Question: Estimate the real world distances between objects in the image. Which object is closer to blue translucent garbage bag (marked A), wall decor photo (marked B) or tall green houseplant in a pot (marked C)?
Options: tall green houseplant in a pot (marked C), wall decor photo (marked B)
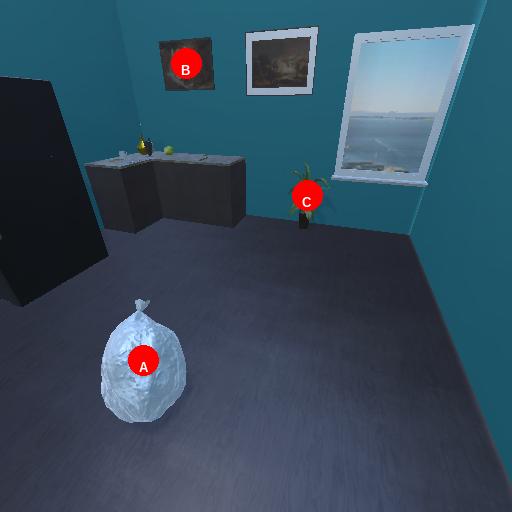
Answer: tall green houseplant in a pot (marked C)